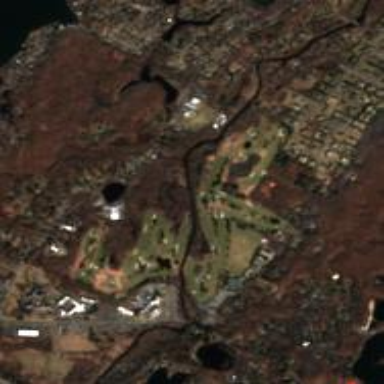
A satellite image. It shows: Golf course surrounded by greenery.